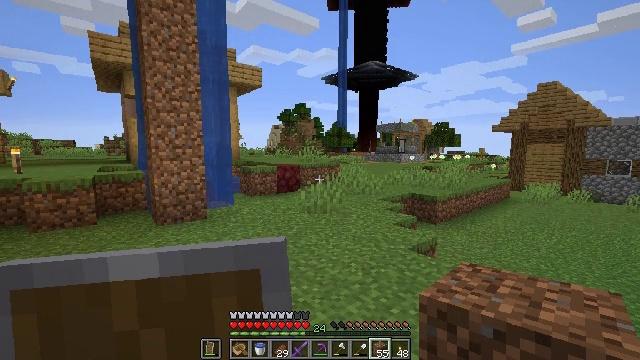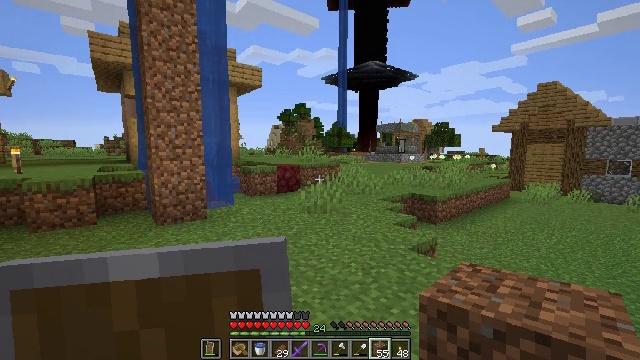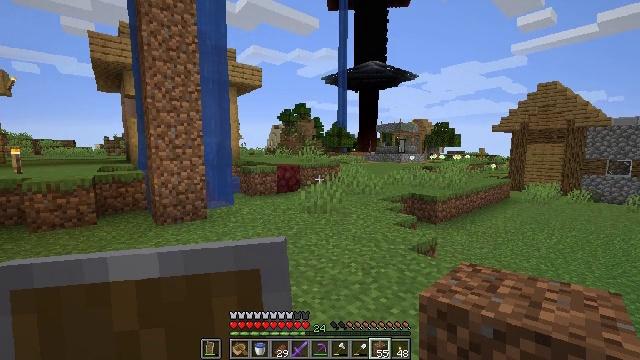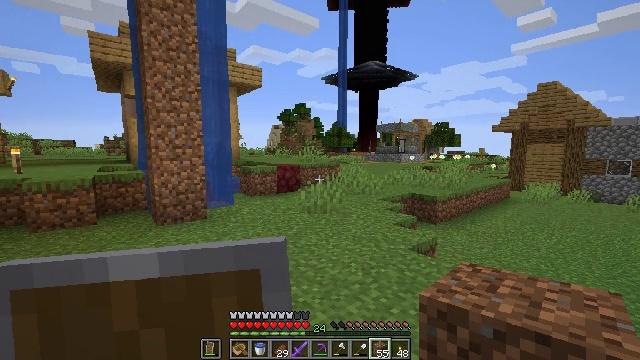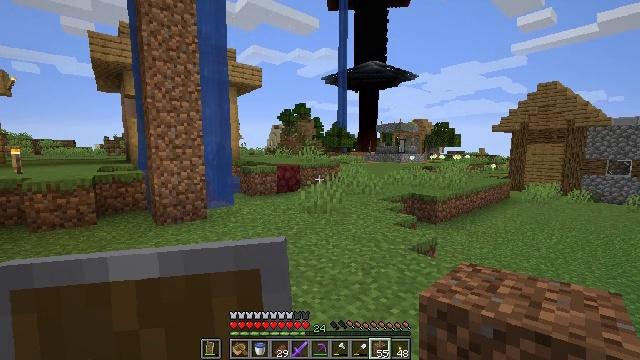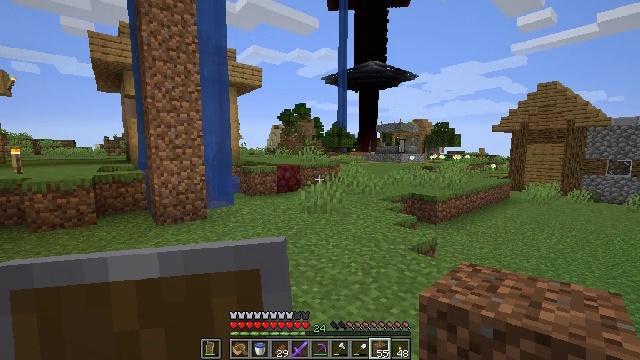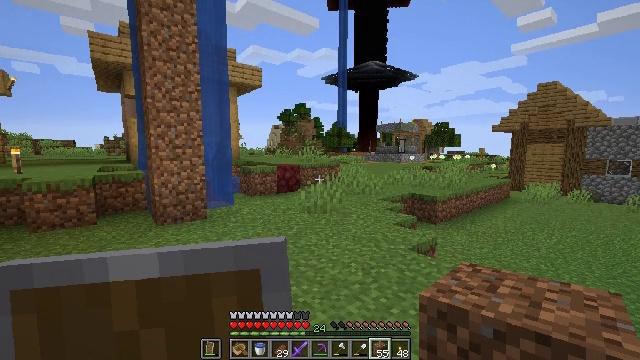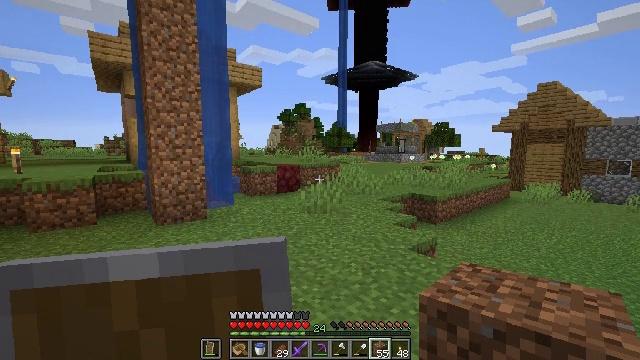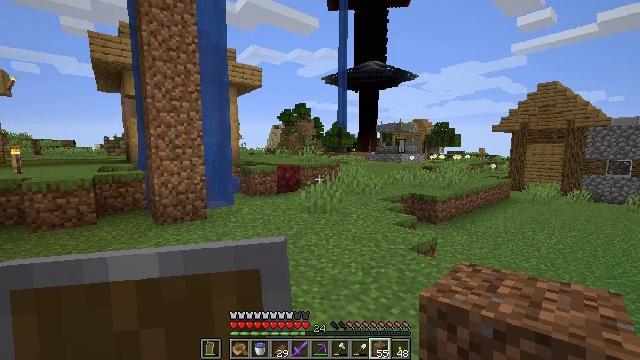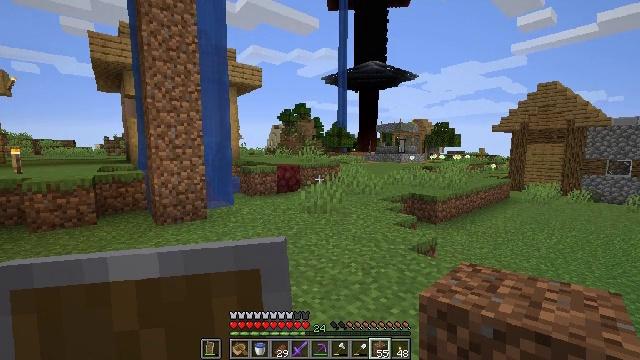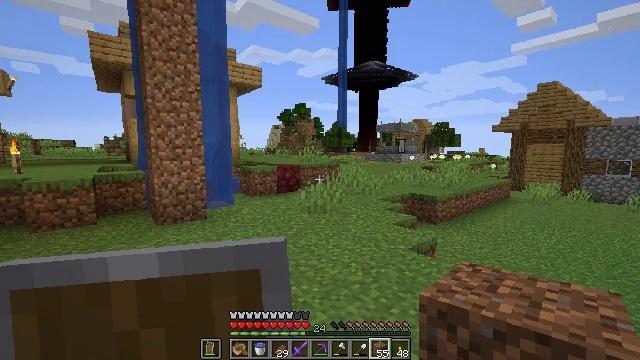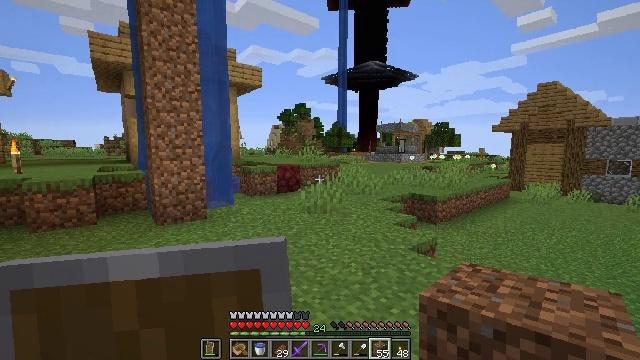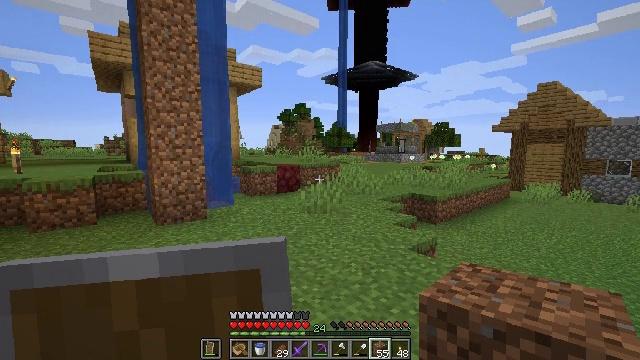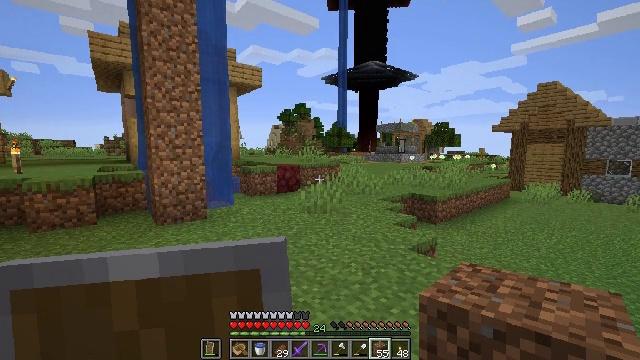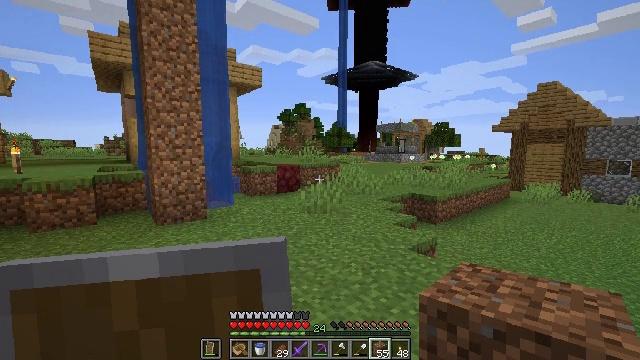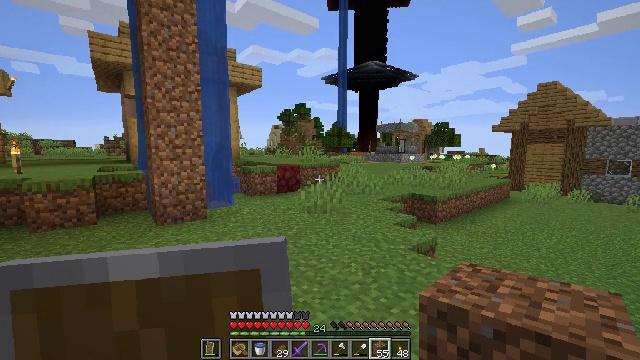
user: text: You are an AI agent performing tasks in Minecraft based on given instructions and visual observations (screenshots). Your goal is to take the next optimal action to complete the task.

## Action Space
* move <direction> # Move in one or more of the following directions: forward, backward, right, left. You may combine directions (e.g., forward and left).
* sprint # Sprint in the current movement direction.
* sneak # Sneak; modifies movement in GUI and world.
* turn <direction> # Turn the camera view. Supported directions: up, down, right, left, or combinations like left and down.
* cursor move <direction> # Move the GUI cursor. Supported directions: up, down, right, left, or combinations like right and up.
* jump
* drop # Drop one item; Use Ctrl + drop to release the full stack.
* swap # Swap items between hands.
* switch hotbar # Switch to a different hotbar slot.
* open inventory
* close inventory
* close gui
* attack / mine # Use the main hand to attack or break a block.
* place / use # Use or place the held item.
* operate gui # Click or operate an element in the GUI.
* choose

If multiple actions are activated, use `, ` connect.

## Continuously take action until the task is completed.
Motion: motion action
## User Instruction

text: Make a brewing stand with blaze rod and cobblestones.
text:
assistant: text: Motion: no_op
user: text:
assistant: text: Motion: no_op
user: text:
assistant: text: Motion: no_op
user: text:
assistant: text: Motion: no_op
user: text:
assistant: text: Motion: no_op
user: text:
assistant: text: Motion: no_op
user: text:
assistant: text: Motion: no_op
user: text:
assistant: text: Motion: no_op
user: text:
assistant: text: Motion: no_op
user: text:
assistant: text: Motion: no_op
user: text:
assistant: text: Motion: no_op
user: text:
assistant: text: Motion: no_op
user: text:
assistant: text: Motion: no_op
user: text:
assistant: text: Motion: no_op
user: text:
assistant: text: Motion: no_op
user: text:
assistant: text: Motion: no_op
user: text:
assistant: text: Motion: no_op
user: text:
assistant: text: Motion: no_op
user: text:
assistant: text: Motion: no_op
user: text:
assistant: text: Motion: no_op
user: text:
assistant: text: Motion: no_op
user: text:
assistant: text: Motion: no_op
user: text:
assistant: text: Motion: no_op
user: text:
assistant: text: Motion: no_op
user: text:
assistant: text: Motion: no_op
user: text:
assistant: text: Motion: no_op
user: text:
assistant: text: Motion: no_op
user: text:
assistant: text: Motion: no_op
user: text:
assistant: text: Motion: no_op
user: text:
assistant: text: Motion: no_op